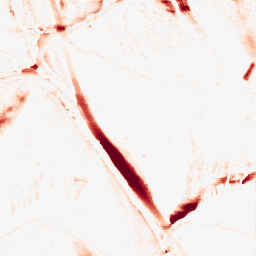
Category: morphological
Decomposition family: morphological_ellipse
Decomposition parameters: operation: opening
width: 10
height: 30
Upsampling method: lanczos
Upsampling parameters: scale: 8
Upsampling scale: 8